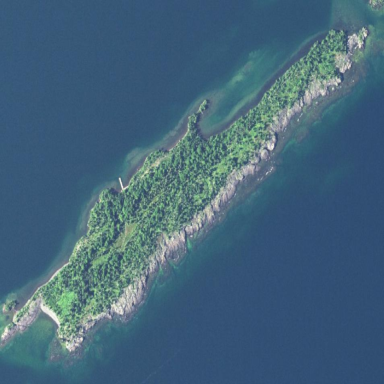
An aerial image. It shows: Islet.